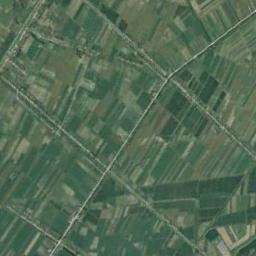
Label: rectangular_farmland